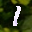
Label: 1